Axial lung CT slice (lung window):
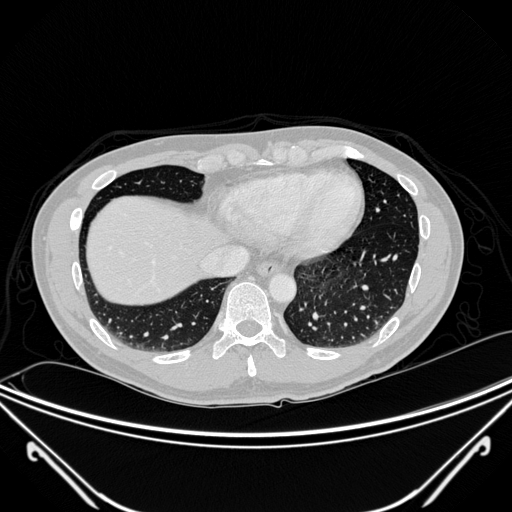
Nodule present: no